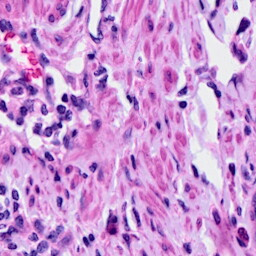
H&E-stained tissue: Cervix